Question: I'm using the achartengine library which is a pretty cool stuff but I can't find how to set a "maximum number lenght" displayed. For instance, when the value is like: "60000", I would like to display something like this: "60" or "60k".
>
Thanks.
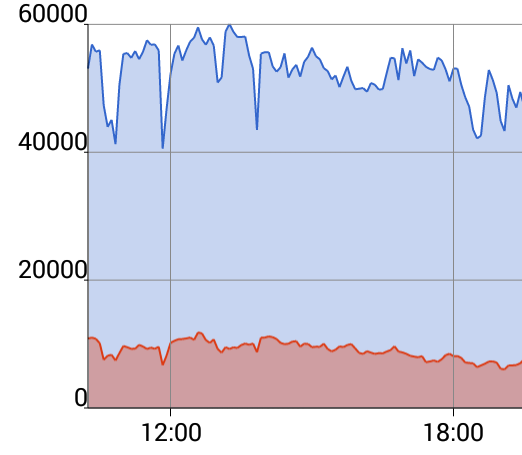
Answer: You can set max limit for y or x axis values
'''
mRenderer.setYAxisMax(5000);
'''
But for length of numbers you have to write some logic like
'''
int x;
if(x>100)
{ x= x/10;}
if(x>1000)
{ x= x/100;}
'''
etc.